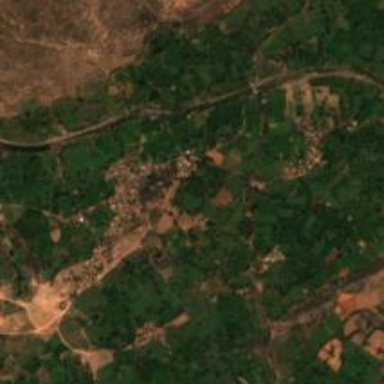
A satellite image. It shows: Village area.